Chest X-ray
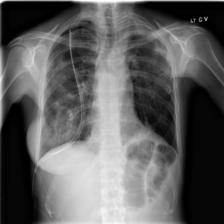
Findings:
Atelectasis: negative
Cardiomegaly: negative
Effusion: negative
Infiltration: negative
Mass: positive
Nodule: negative
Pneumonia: negative
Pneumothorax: positive
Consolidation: negative
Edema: negative
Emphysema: negative
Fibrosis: negative
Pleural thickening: negative
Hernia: negative